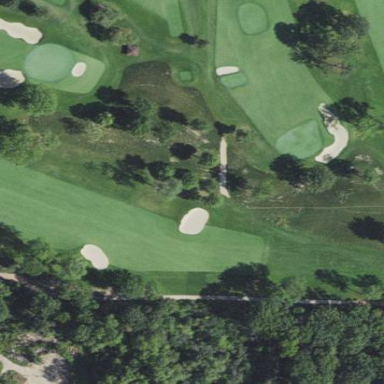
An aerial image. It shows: Rough grassy area used for golf.